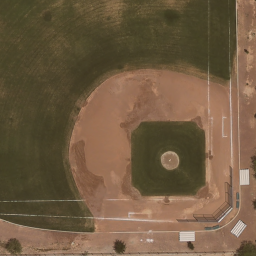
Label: baseballdiamond